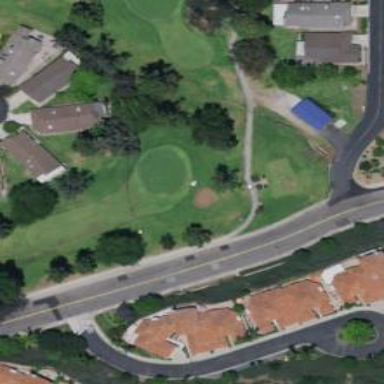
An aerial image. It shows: View of golf hole.